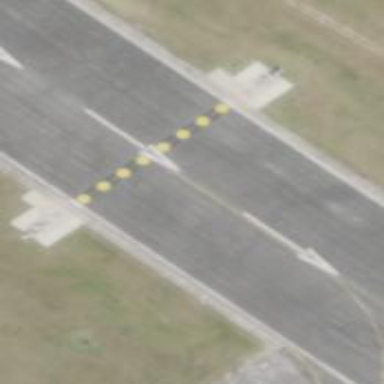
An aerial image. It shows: Arresting gear at the airport.